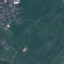
Land use / land cover: Pasture